四年级 · 度量几何学
“中国天眼” 是世界上最大单口径的射电望远镜, 它可以搜索、接收宇宙中的信号。下图为宇宙中的天体发射出的信号示意图，该信号可以近似看成（）。

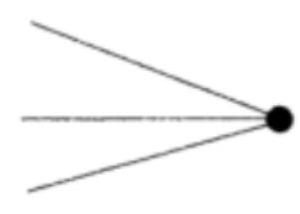
A. 射线
B. 直线
C. 线段
答案: A